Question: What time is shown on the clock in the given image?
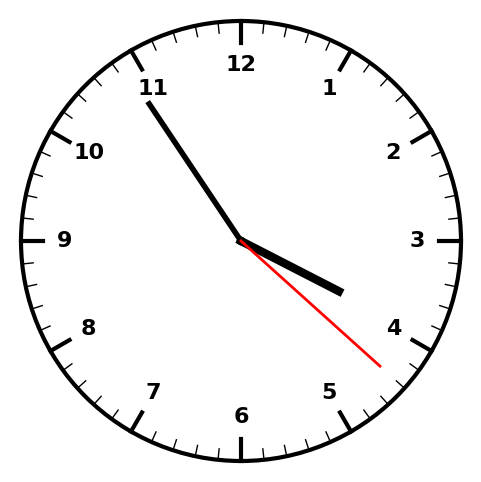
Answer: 03:54:22